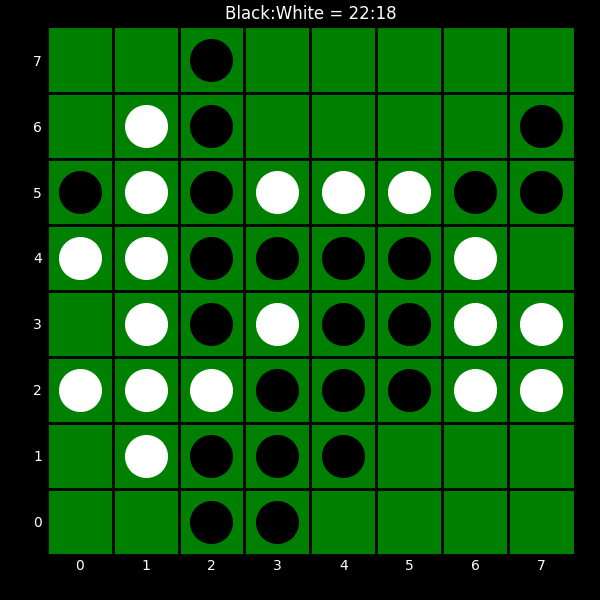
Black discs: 22
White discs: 18